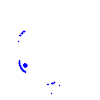
Particle: electron